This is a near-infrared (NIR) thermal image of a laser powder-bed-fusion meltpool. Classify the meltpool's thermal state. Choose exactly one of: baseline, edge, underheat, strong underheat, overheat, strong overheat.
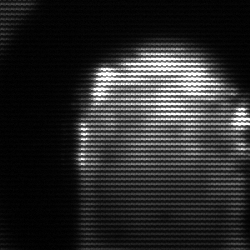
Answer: baseline